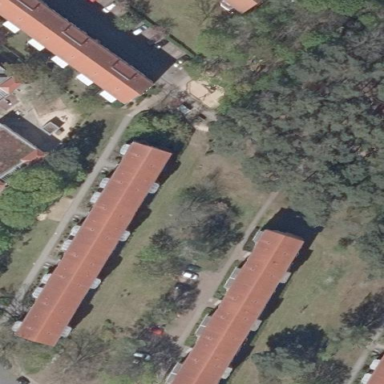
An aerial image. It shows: Gabled roof apartments building with red roof tiles.